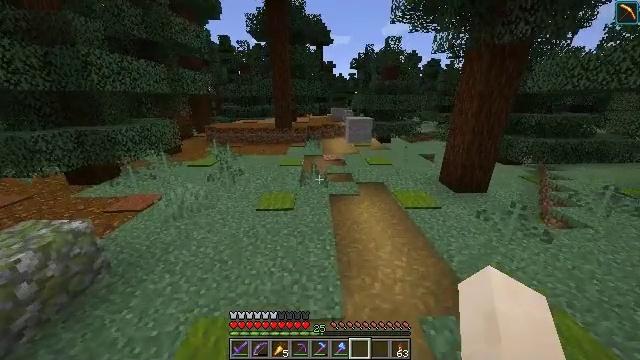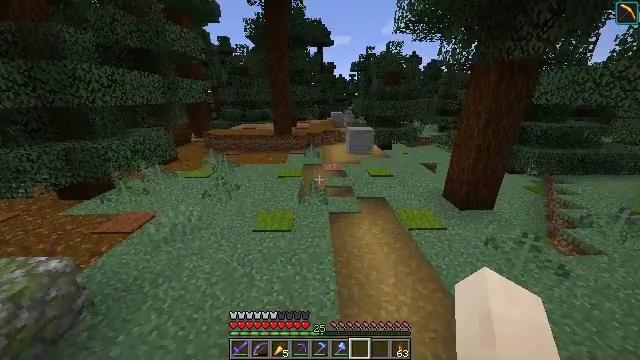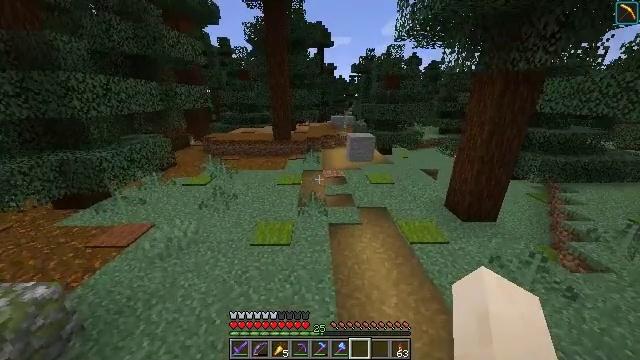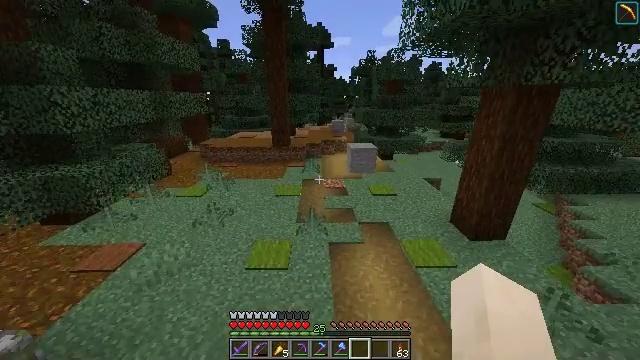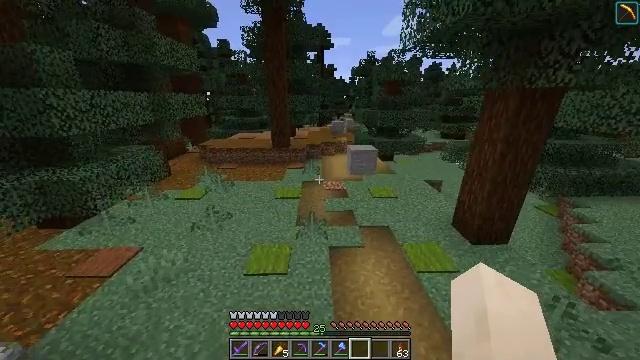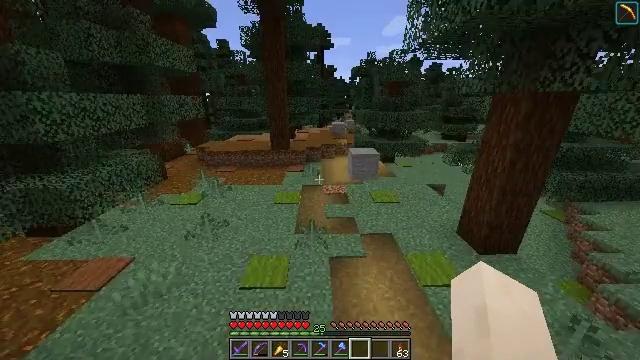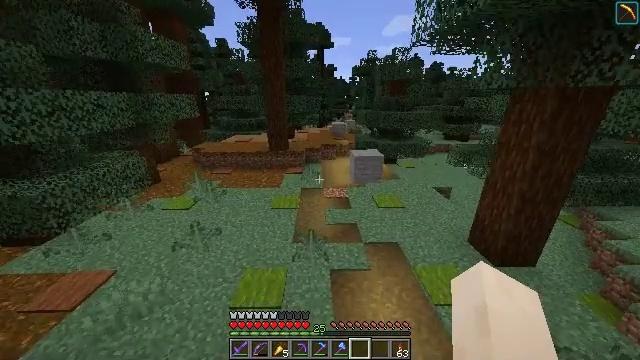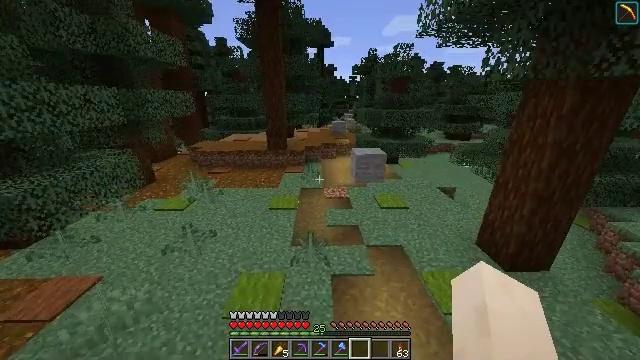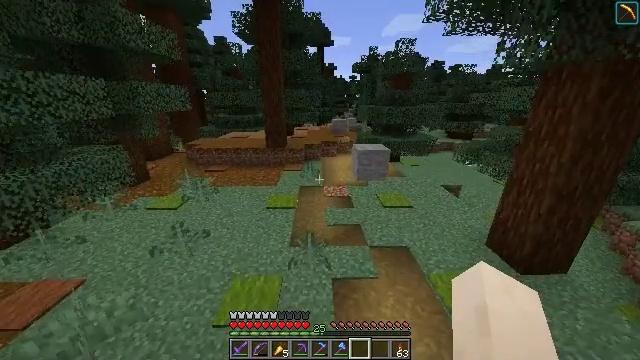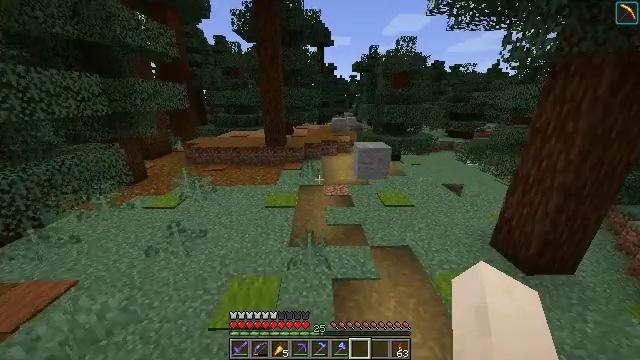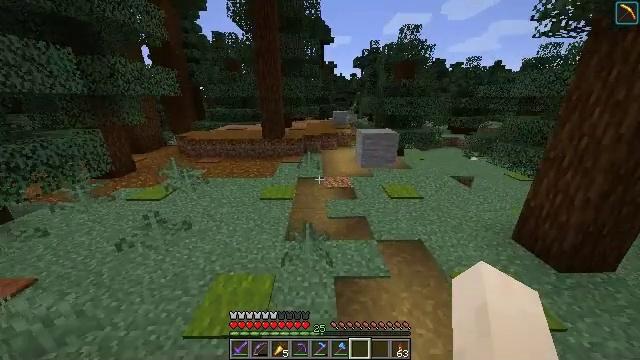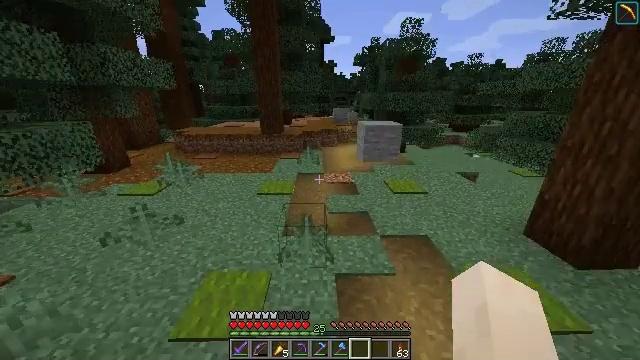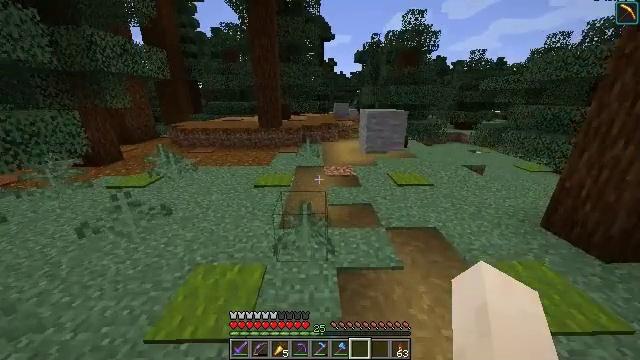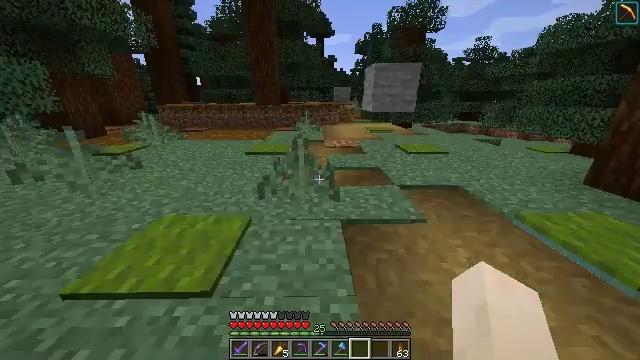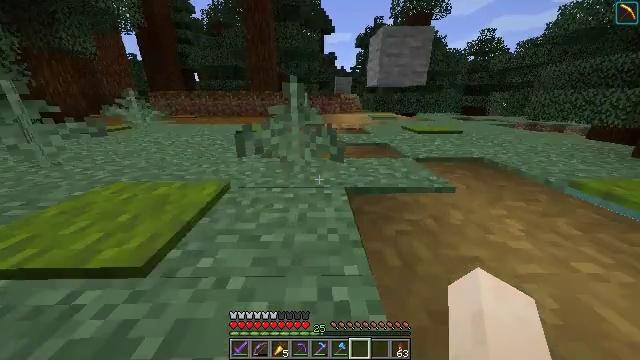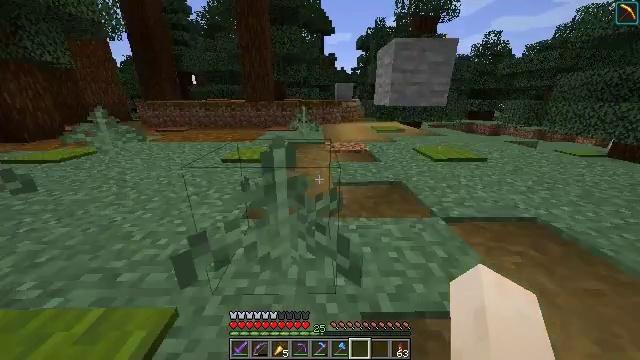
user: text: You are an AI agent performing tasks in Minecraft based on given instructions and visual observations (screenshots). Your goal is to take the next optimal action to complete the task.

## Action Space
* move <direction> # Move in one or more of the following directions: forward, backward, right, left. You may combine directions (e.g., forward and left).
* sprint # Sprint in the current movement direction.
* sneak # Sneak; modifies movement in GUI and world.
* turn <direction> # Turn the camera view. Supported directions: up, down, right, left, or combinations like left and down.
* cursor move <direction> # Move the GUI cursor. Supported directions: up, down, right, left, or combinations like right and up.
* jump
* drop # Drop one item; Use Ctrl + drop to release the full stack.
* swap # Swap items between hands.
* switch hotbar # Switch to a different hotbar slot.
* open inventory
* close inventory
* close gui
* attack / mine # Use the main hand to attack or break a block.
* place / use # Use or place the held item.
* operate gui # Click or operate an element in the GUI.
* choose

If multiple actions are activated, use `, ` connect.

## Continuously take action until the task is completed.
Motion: motion action
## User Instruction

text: Harvest mossy cobblestone for building.
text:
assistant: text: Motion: move forward, sprint, jump
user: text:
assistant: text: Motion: move forward, sprint, jump
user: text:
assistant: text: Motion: move forward, sprint, jump
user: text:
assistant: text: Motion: move forward, sprint, jump
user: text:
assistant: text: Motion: move forward, sprint
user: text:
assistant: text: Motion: move forward, sprint
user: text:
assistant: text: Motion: move forward, sprint
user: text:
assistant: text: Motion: move forward, sprint
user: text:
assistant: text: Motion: move forward, sprint
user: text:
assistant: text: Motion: move forward, sprint
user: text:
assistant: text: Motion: move forward, sprint, jump
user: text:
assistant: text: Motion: move forward, sprint, jump
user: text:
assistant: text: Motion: move forward, sprint, jump
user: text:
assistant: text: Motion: move forward, sprint, jump
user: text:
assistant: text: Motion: move forward, sprint, jump
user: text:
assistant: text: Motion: move forward, sprint, jump
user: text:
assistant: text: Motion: move forward, sprint, jump
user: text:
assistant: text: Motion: move forward, sprint, jump
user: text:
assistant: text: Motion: move forward, sprint
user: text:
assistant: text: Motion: move forward, sprint, turn right
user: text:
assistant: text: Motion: move forward, sprint, turn right
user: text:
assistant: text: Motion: move forward, sprint, turn right
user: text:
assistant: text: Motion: move forward, sprint, turn right
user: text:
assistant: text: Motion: move forward, sprint, turn right
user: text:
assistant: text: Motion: move forward, sprint, turn right
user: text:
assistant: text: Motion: move forward, sprint, turn right
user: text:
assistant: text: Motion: move forward, sprint, turn right
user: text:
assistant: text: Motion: move forward, sprint
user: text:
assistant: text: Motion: move forward, sprint
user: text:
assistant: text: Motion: move forward, sprint